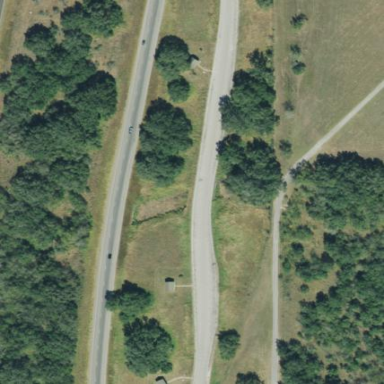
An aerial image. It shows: Rest area along the road with picnic tables.